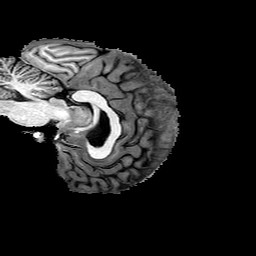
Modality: T1w
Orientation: sagittal
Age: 34
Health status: healthy
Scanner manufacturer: philips
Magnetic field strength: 3 T
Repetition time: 0.007849 s
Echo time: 0.003608 s